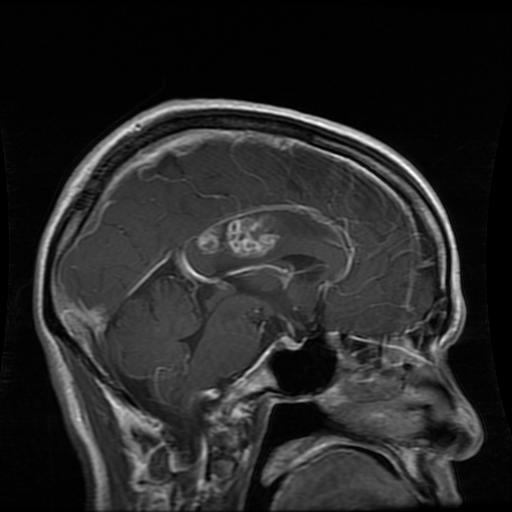
Label: glioma